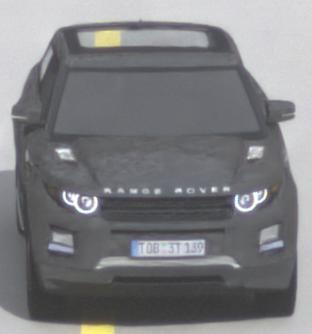
Make: Land Rover
Model: Range Rover Evoque 2.0 Si4
Detailed model: Range Rover Evoque (I)
Model produced from: 2011/08
Model produced until: 2013/11
Doors: 5
Color: gray
Road condition: dry road
Daytime: morning or afternoon
Contrast: low contrast